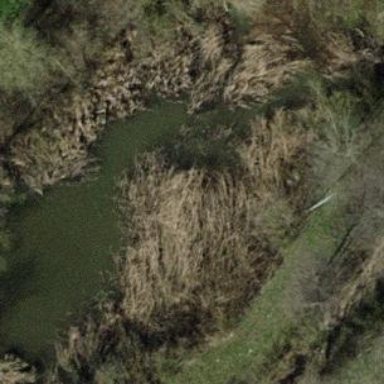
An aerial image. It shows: Serene pond surrounded by nature.